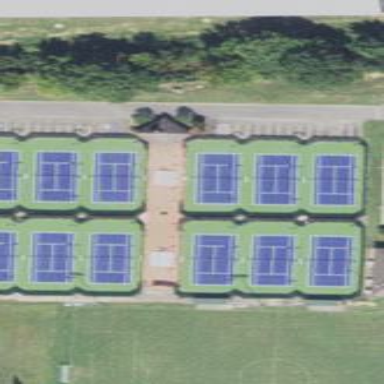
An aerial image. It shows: Sports centre dedicated to tennis.